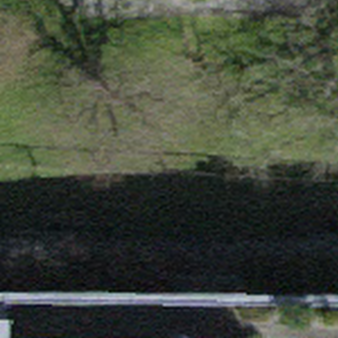
Label: other